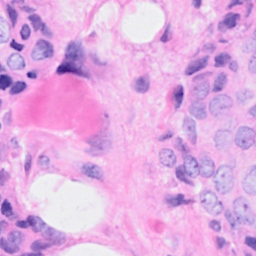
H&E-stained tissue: Breast